Question:  Guys I have problem with my ajax post request and it is not working for some dates i.e it does not hits controller but for some dates it works fine please help me to find out the bug
Here is my code
'''
$("#getInfo").click(function ()
{
var elementValue = document.getElementById("tournamentID").value;
var startDateValue = document.getElementById("filterDateStartnew").value;
if (elementValue == null || elementValue == "" || startDateValue == null || startDateValue == "")
{
alert("please enter TournamentID and timestamp to get Info");
return false;
}
$.ajax({
type: "POST",
cache: false,
url: '/reports/gettournamentinfo',
data: { tournamentID: elementValue,date: startDateValue },
success: function (data)
{
var select = document.getElementById("TournamentLevel");
var length = select.options.length;
//Delete All Options
$('#TournamentLevel')
.find('option')
.remove()
.end()
var opt = document.createElement("option");
opt.text = "Any";
opt.value = -1;
document.getElementById("TournamentLevel").options.add(opt);
var count = data[0];
for (var i = 1; i <= count; i++)
{
var opt = document.createElement("option");
opt.text = i;
opt.value = i;
document.getElementById("TournamentLevel").options.add(opt);
}
for (var index = 1; index < data.length; ++index)
{
var opt = document.createElement("option");
opt.text = data[index];
opt.value = data[index];
document.getElementById("RunID").options.add(opt);
}
$("#SubmitForm").removeAttr('disabled');
},
error: function(data)
{
alert("there was no info for that tournamentID and that date");
$.unblockUI();
$('#TournamentLevel')
.find('option')
.remove()
.end()
return false;
}
});
return false;
});
'''
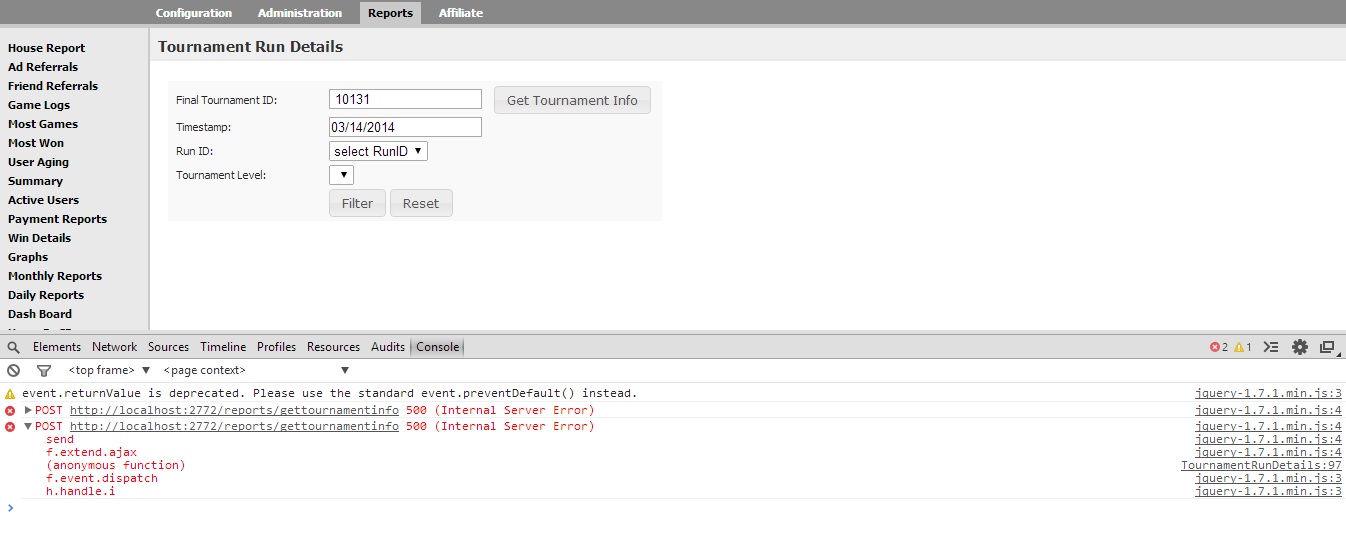
Answer: Check for the data formats. For example if the client using dd/mm/yyyy and the server is expecting mm/dd/yyyy, you will see a HTTP 500 error as the model binder will fail to do the binding